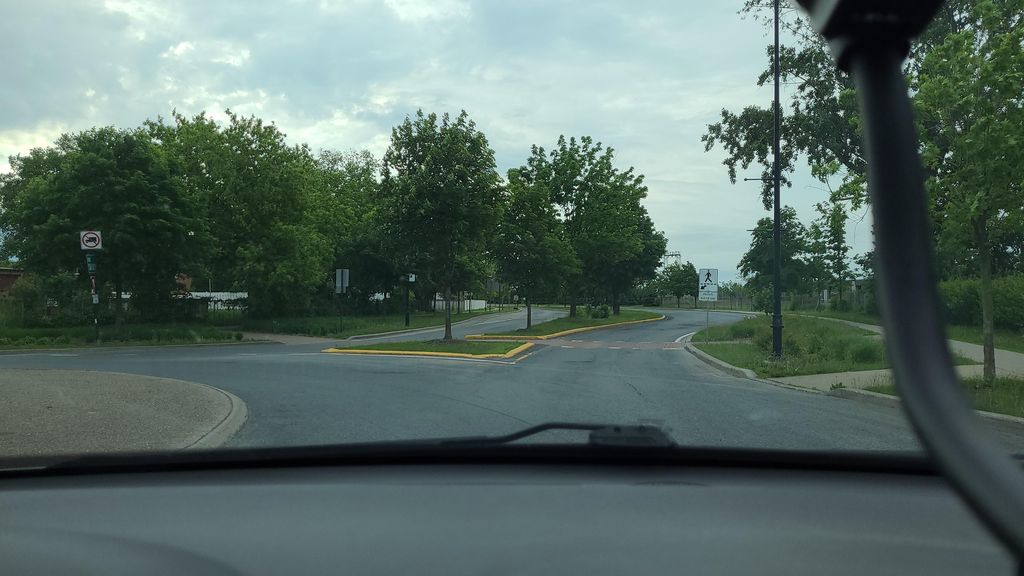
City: montreal